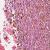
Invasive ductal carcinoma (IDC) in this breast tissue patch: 0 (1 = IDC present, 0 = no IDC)